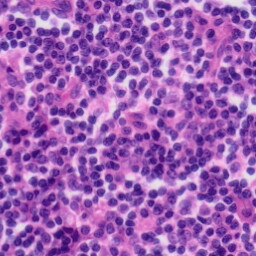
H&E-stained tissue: Tonsil